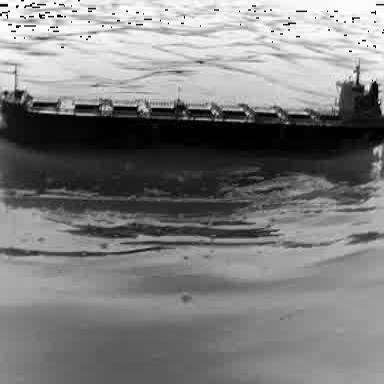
There is a liner in the infrared image.